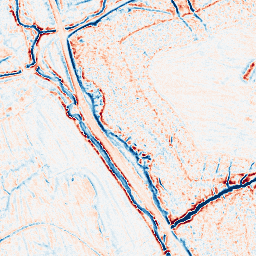
Category: edge_preserving
Decomposition family: bilateral
Decomposition parameters: d: 9
sigma_color: 75
sigma_space: 150
Upsampling method: quartic
Upsampling parameters: scale: 8
Upsampling scale: 8